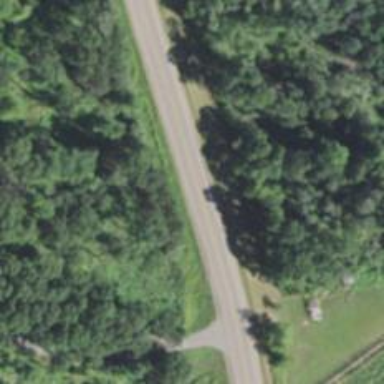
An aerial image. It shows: Tertiary road.